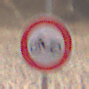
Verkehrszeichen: VerbotMofas
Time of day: MorningAfternoon
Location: Outdoor (Nature)
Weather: PartlyCloudy
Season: NotSpecified
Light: Natural